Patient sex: M
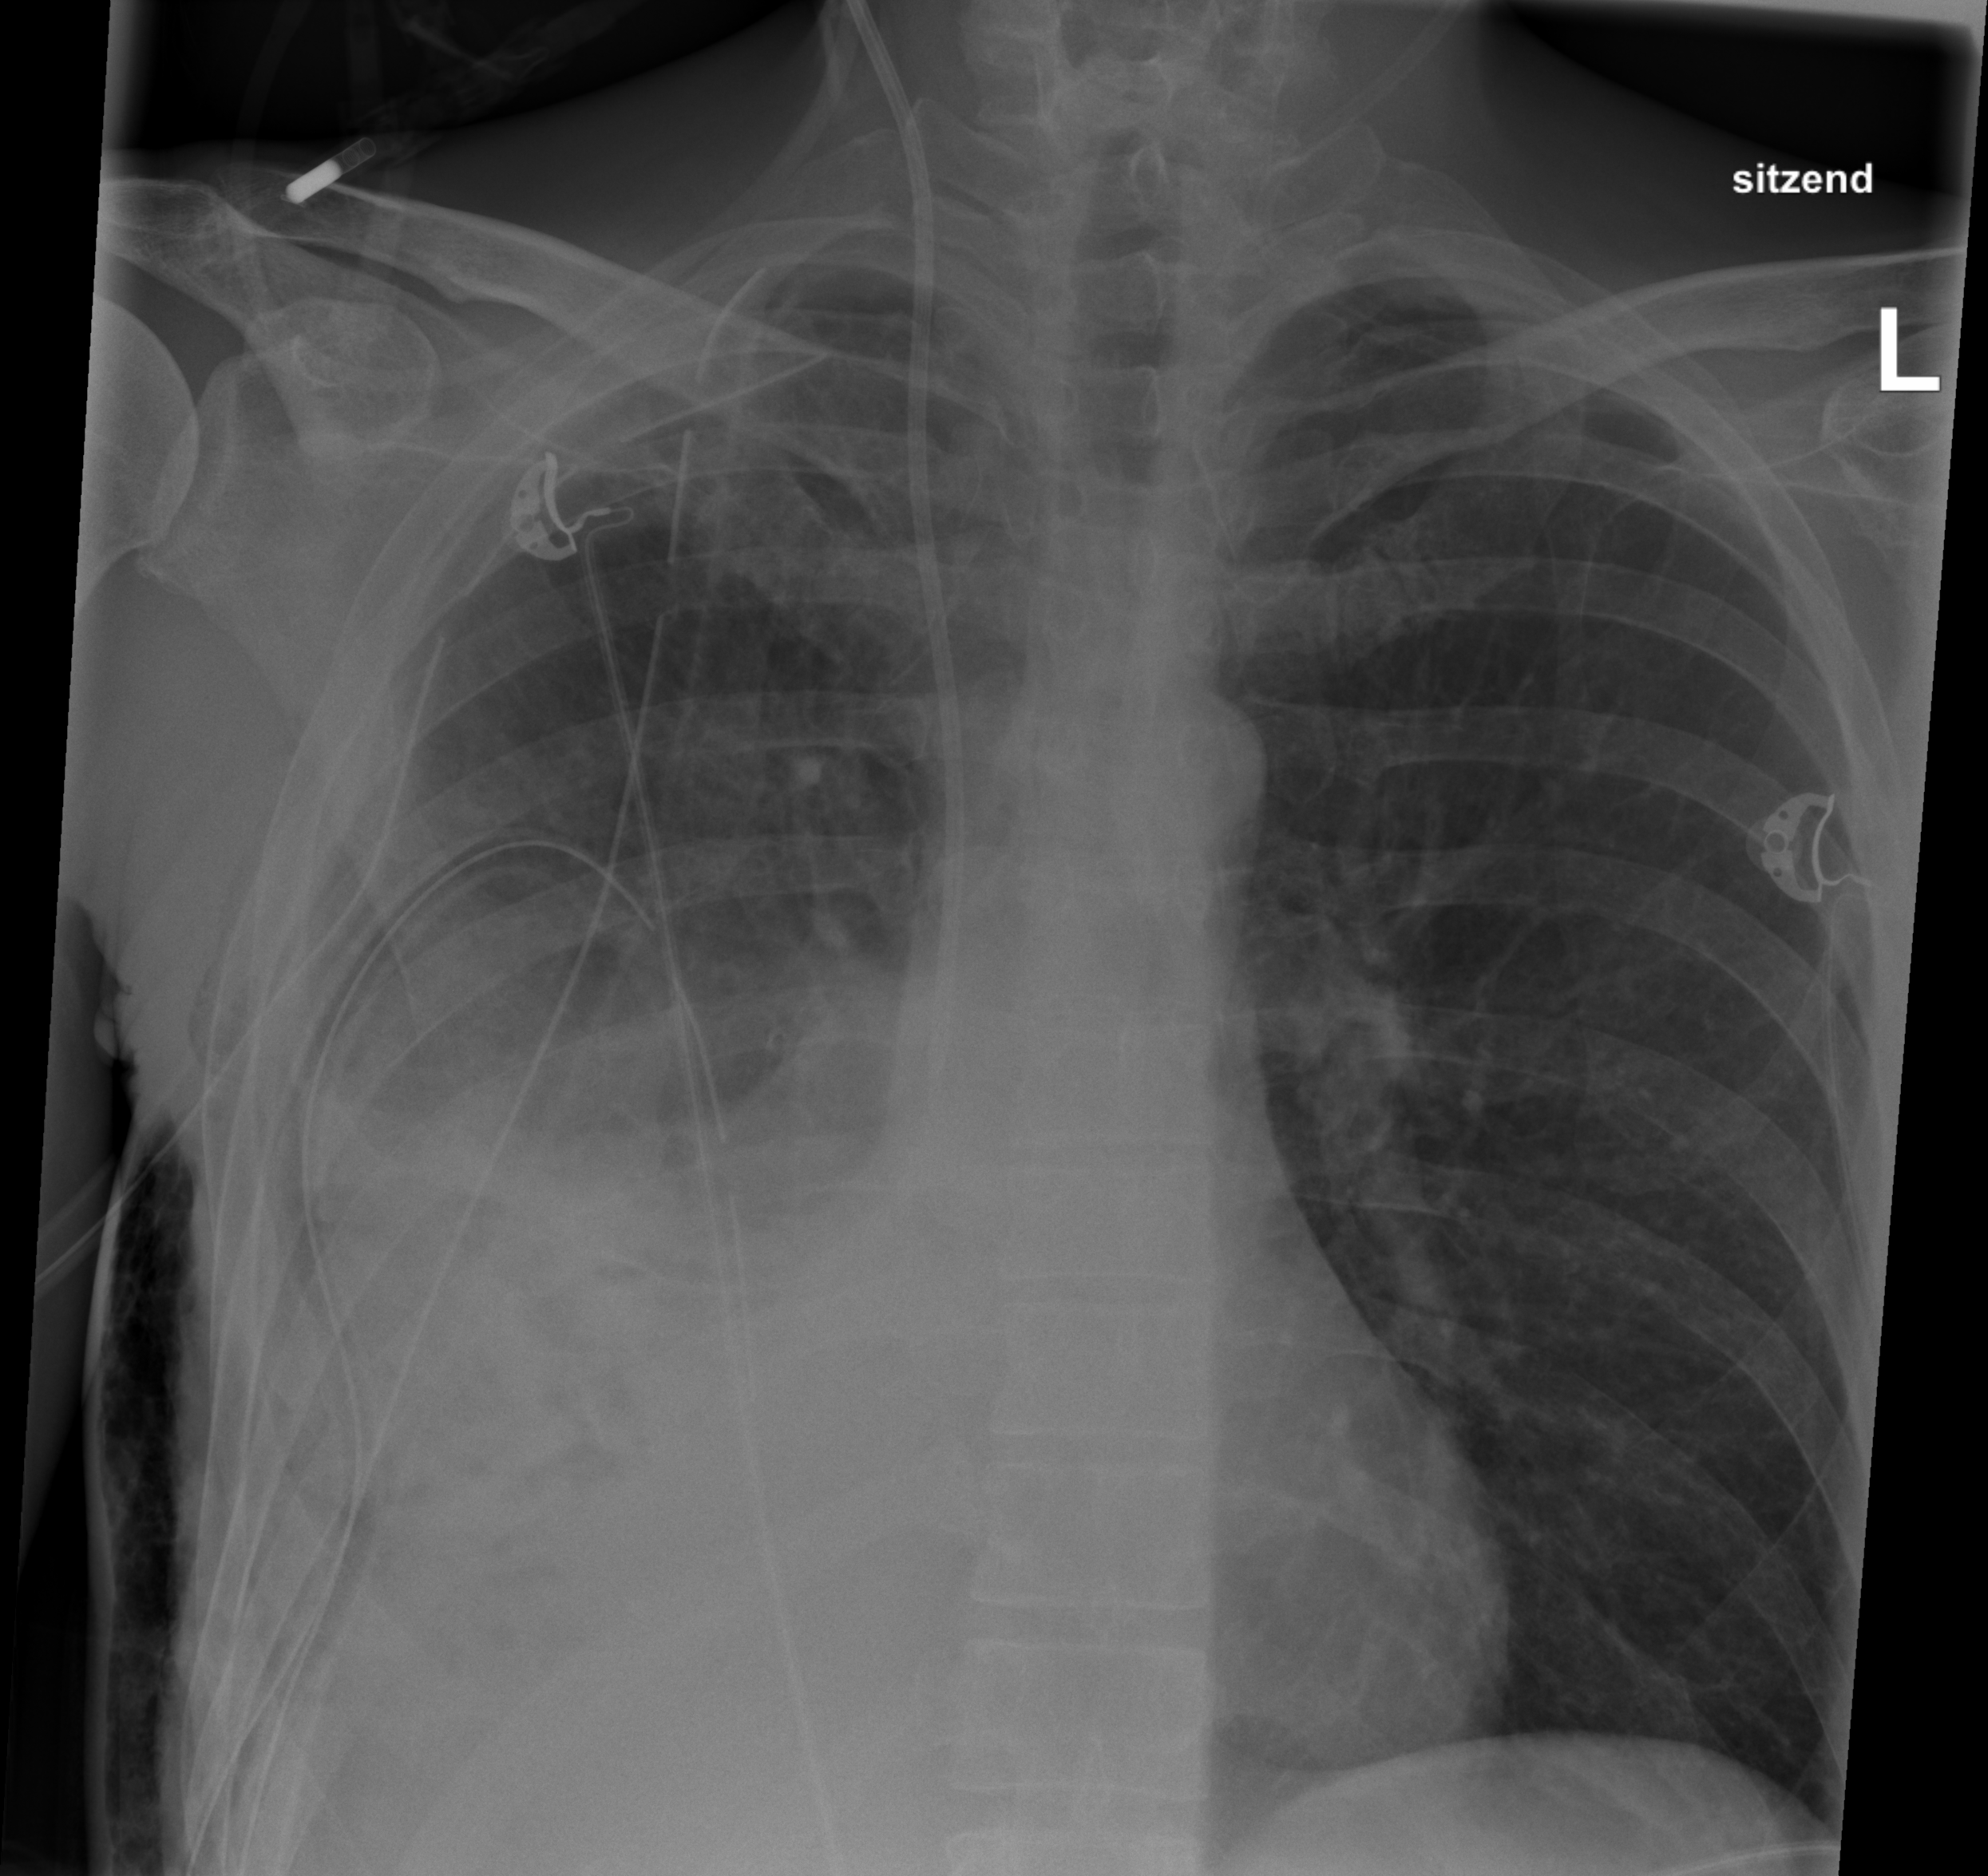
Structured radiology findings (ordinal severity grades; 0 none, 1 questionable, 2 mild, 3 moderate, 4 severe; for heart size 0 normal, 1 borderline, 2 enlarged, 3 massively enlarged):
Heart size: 0
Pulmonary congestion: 0
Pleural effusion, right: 2
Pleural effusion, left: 0
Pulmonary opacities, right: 3
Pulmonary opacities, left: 0
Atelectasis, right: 3
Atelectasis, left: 0